Question: How do you use the "between" function on phpMyAdmin search function?

I've tried
'''
2012-11-29 AND 2012-11-30
'''
and
'''
'2012-11-29' AND '2012-11-30'
'''
and when I press "go" it returns back to this screen. There are definetly results, because if I set the date to = '2012-11-29' I get a result.
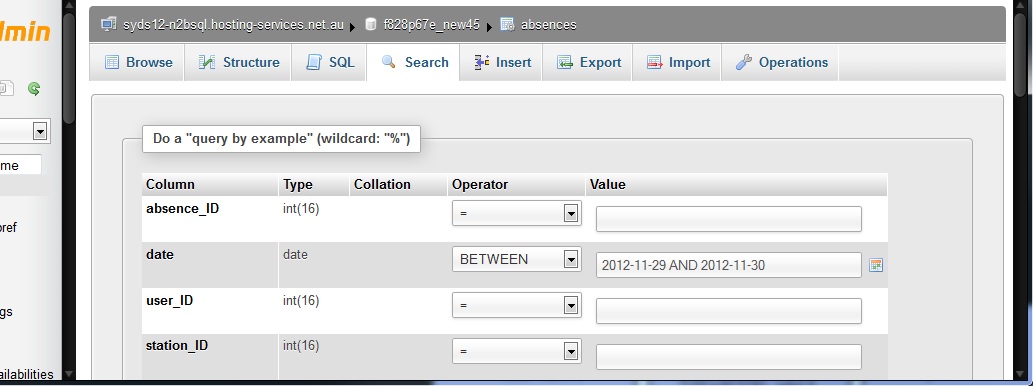
Answer: Well, for normal fields you should use comma to separate values. For example, to include 'BETWEEN 4 AND 5' clause in your query, just write '4, 5' in that input. In your case entering '2012-11-29, 2012-11-30' should do the trick.
Interestingly, the current version of 'phpMyAdmin' (3.5.1) just doesn't let comma into a datetime column-related input.